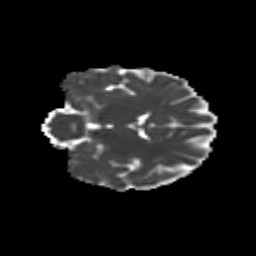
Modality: MD
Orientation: coronal
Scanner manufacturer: siemens
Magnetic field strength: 3 T
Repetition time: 9.2 s
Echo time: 0.084 s